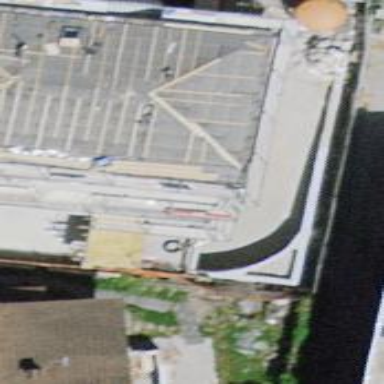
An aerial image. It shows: Parking entrance.